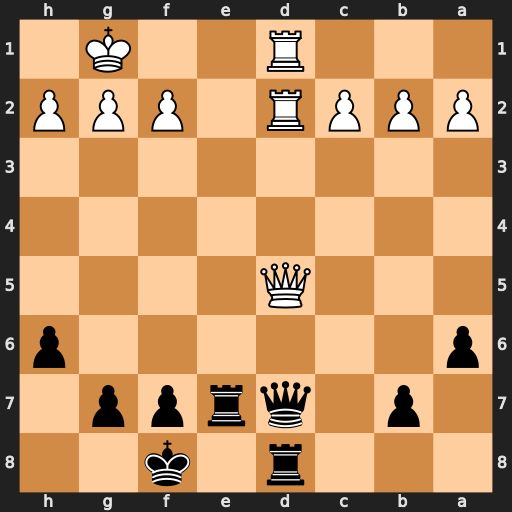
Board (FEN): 3r1k2/1p1qrpp1/p6p/3Q4/8/8/PPPR1PPP/3R2K1
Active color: b
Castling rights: -
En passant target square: -
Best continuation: Qxd5 Rxd5 Rxd5